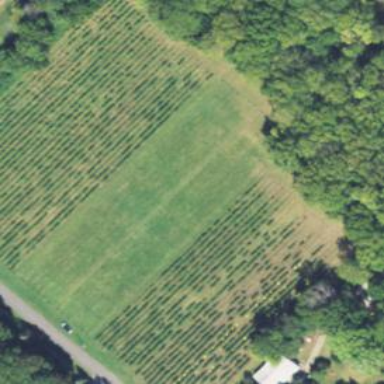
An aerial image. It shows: Vineyard where grapes are grown.